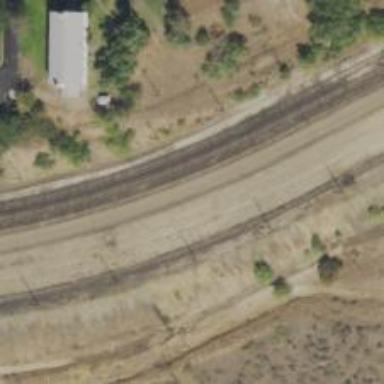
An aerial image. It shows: Disused railway.